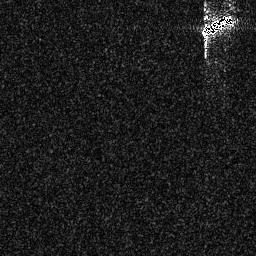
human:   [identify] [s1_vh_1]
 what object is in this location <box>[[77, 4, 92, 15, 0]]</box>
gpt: <ref>1 medium ship at the top right</ref>